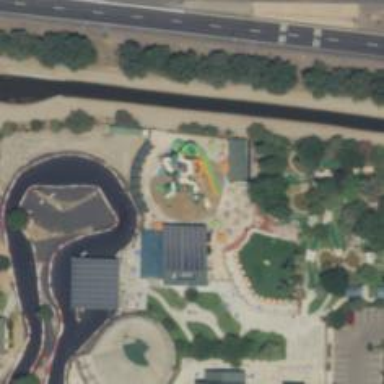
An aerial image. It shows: Water slide attraction.